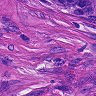
Metastatic tissue present: yes